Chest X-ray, PA view. Patient: 47 years old, sex M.
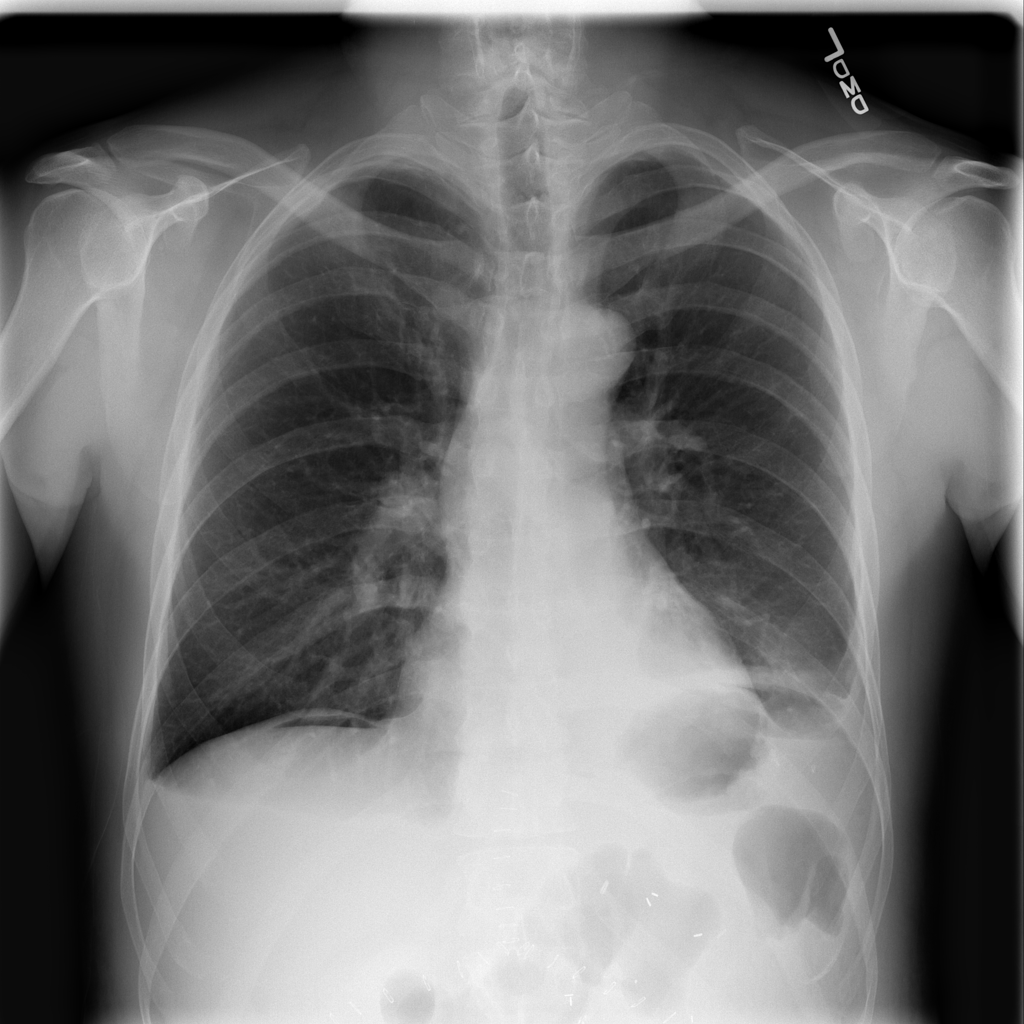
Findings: Atelectasis, Effusion, Infiltration